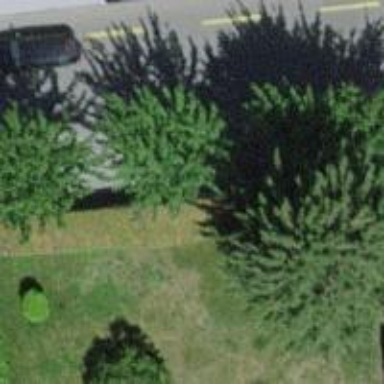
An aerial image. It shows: Broadleaved tree along the street.